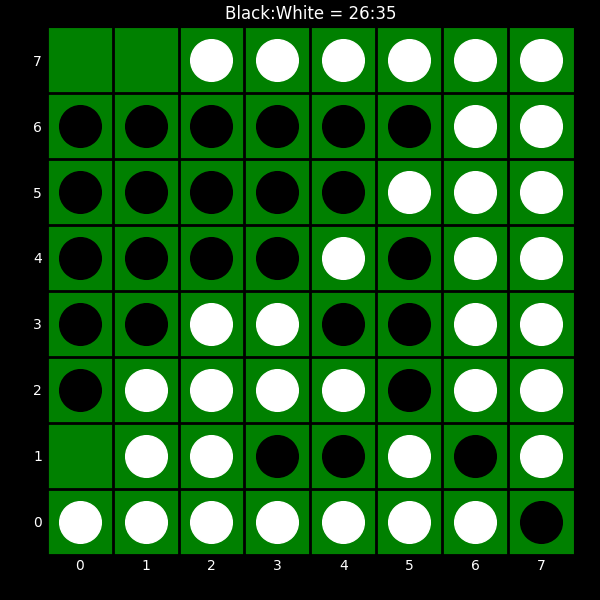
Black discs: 26
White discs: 35